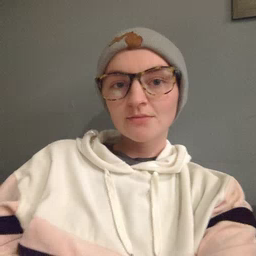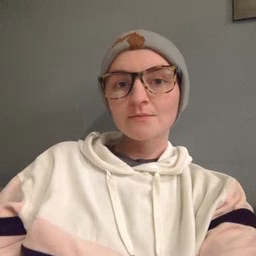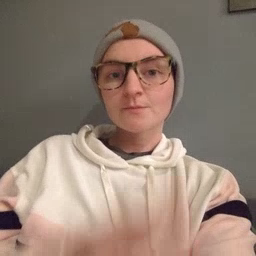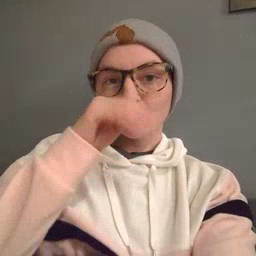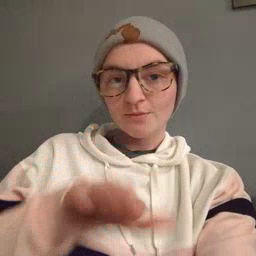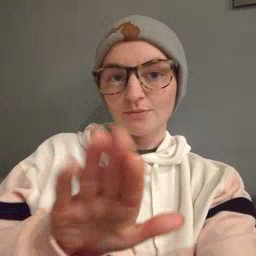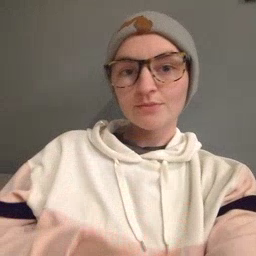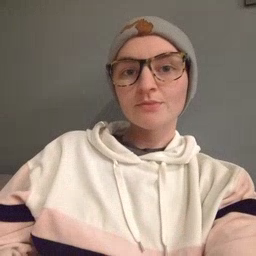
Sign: elephant